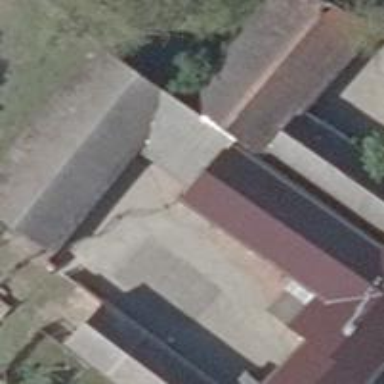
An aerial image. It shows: Building.